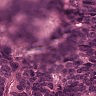
Metastatic tissue present: yes